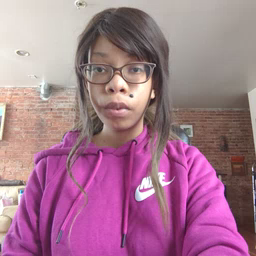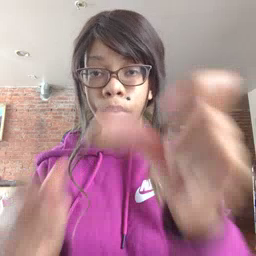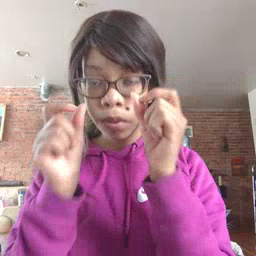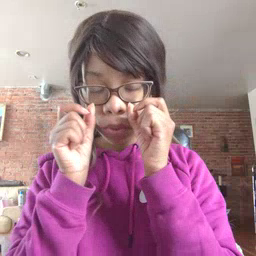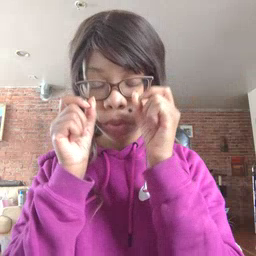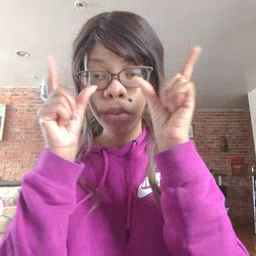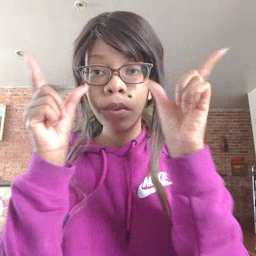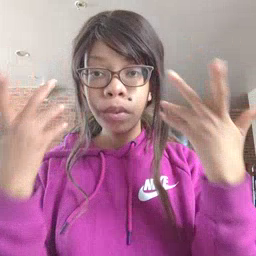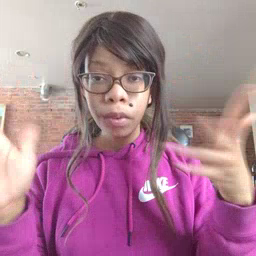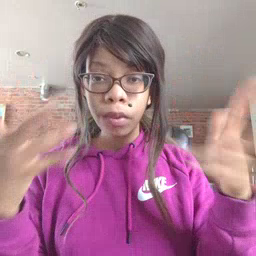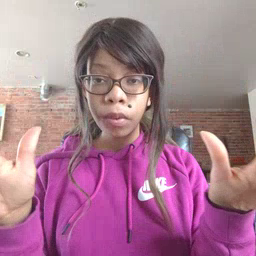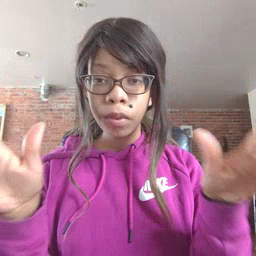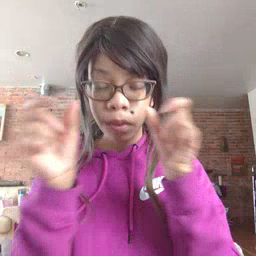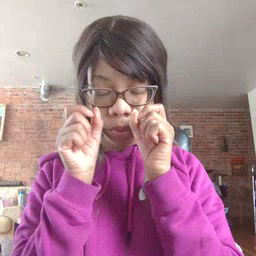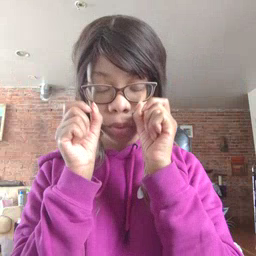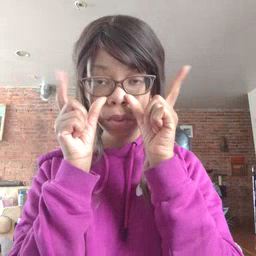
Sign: awake